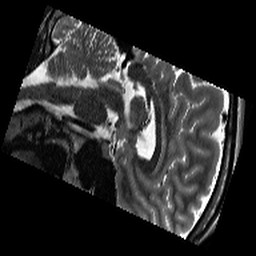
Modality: T2w
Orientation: sagittal